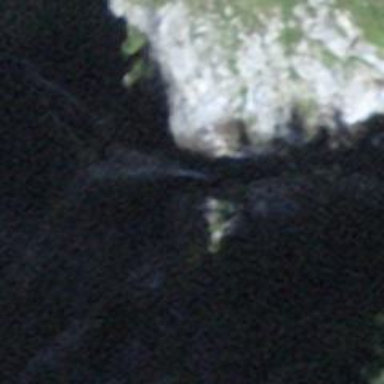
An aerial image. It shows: Beautiful waterfall in nature.